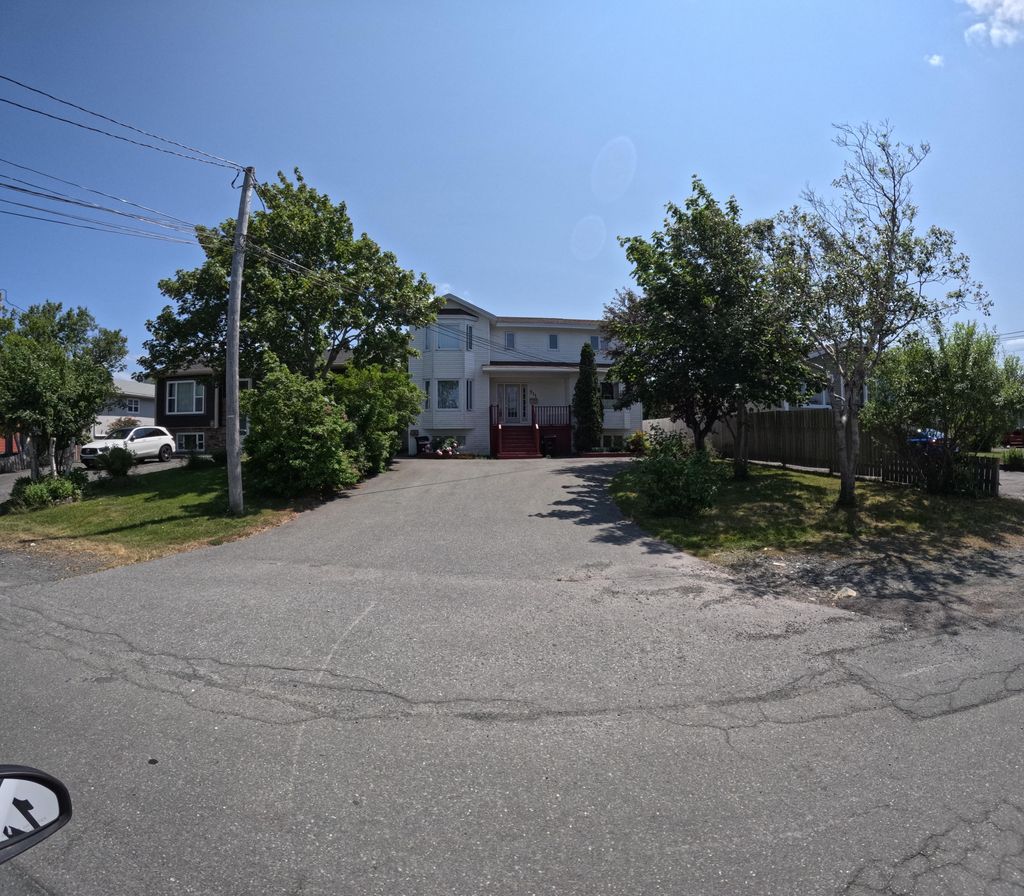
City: st_johns